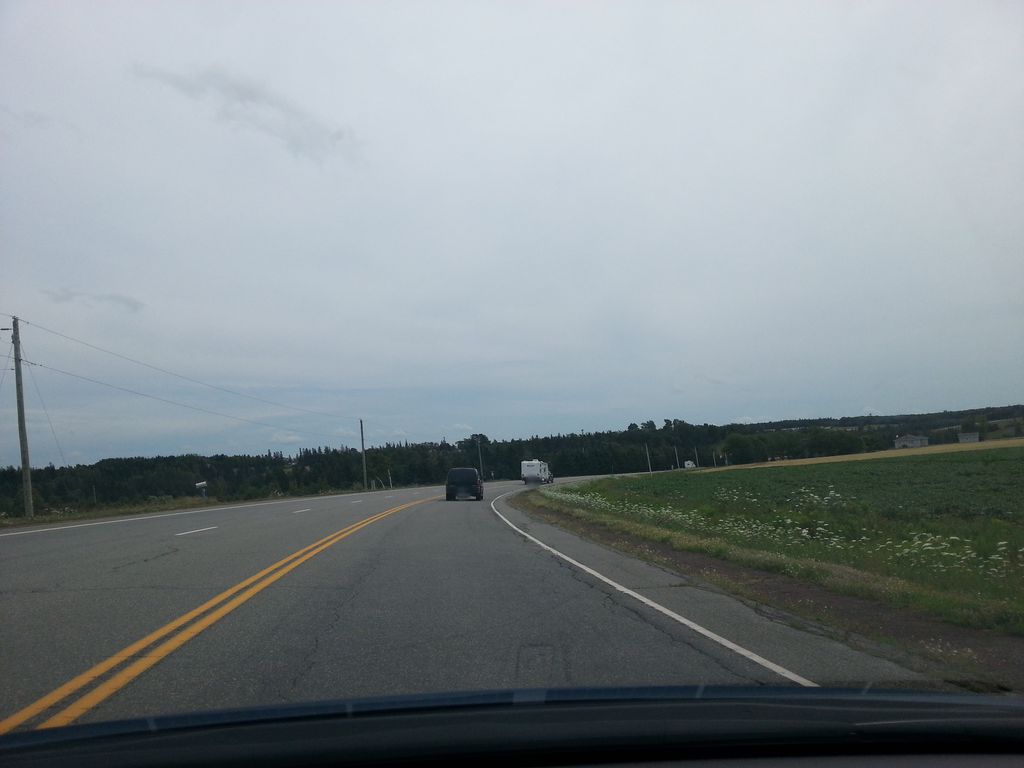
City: charlottetown